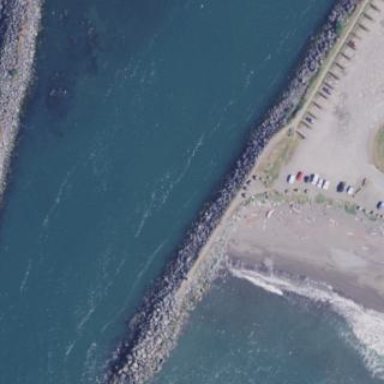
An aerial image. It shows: Breakwater structure.